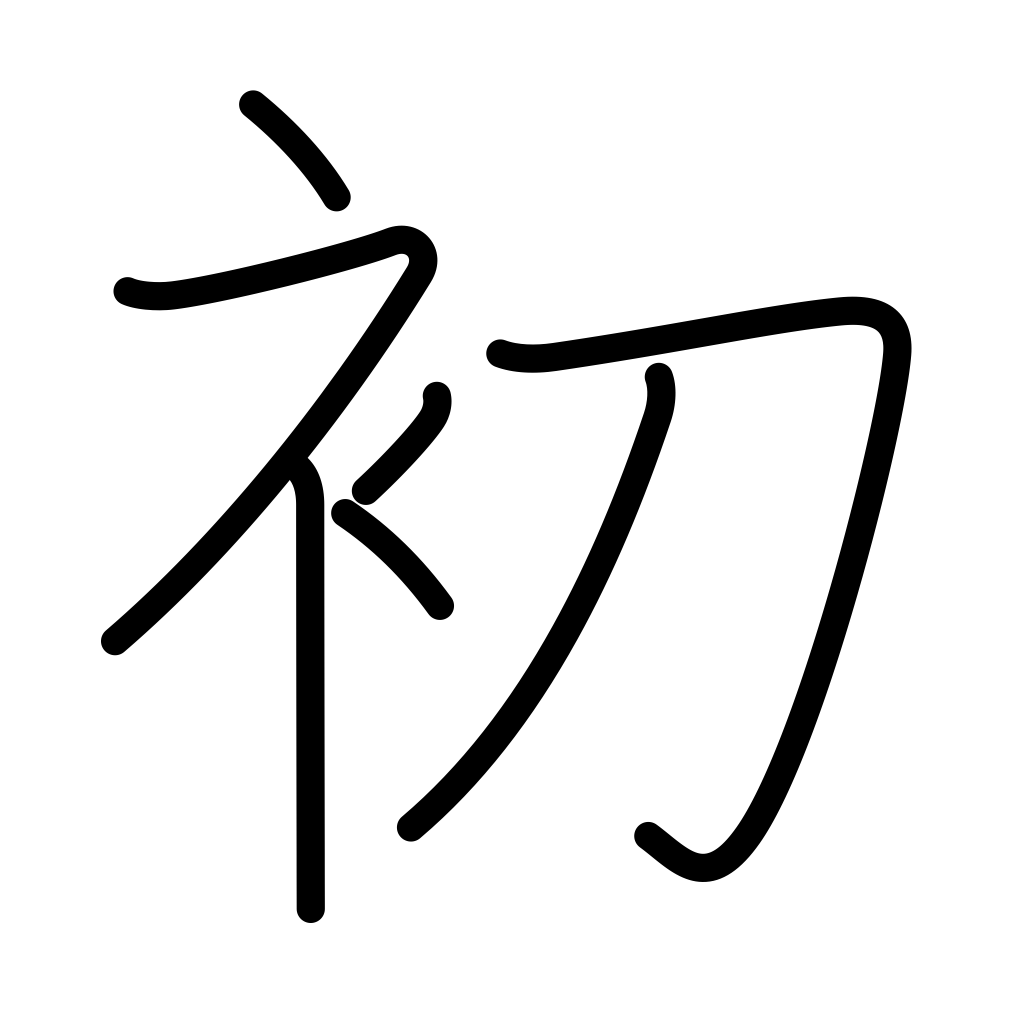
Meaning: first time, beginning